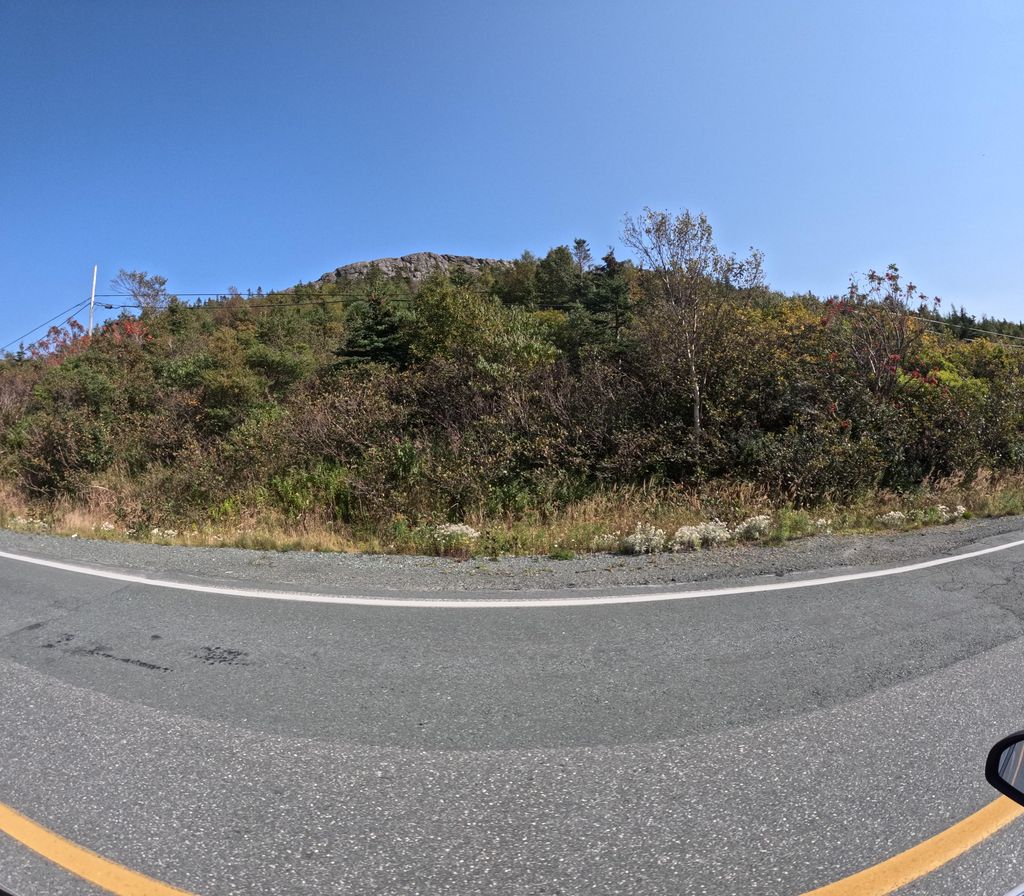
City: st_johns